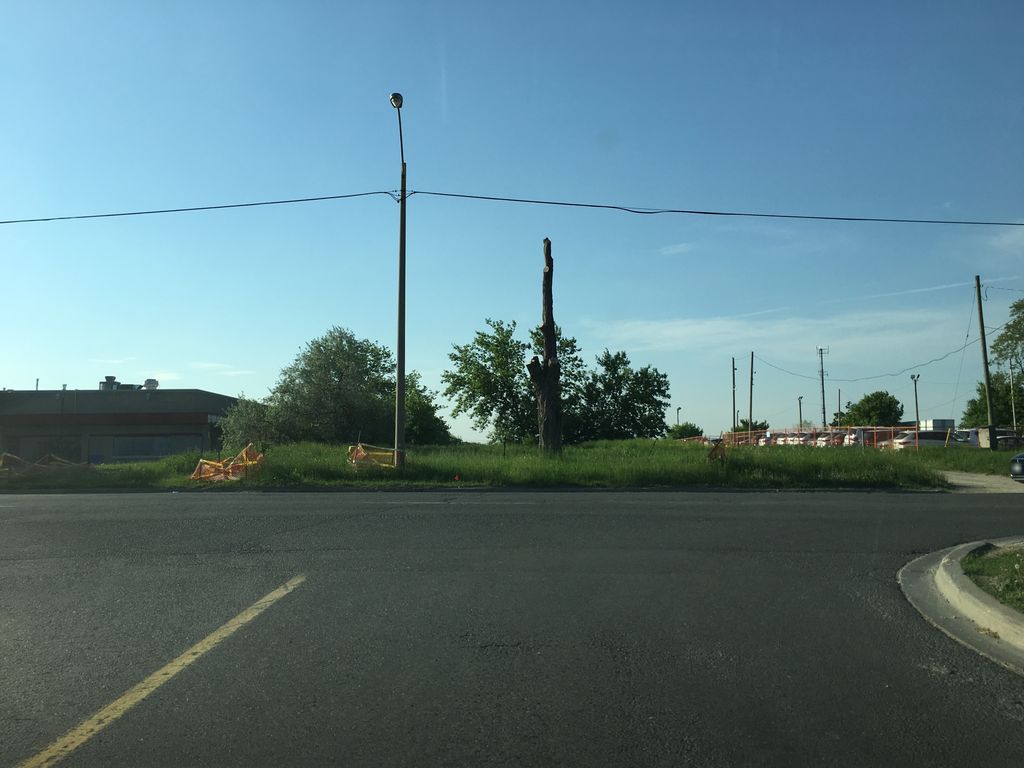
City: toronto